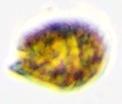
Label: Akashiwo